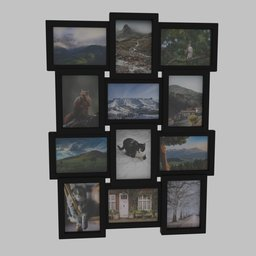
Label: decoration